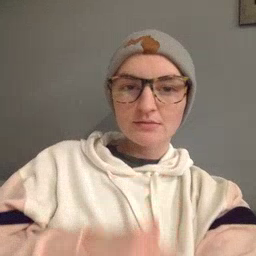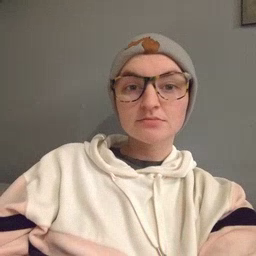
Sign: pig